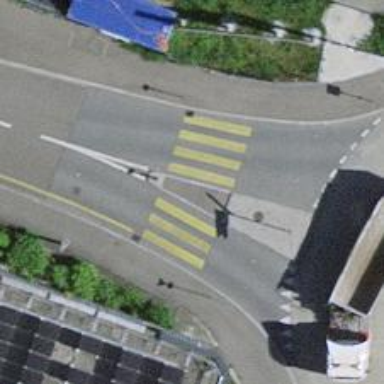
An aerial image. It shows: Uncontrolled zebra crossing with pedestrian island.